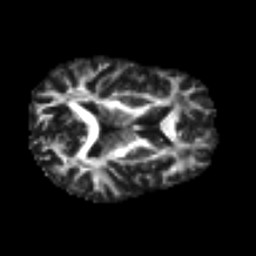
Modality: FA
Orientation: axial
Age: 38
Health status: ill
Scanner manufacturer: philips
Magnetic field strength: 3 T
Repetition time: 9 s
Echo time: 0.127 s